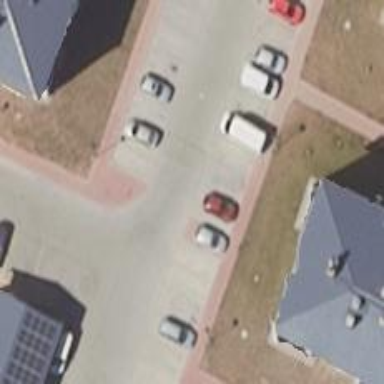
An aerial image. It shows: Bump for traffic calming.